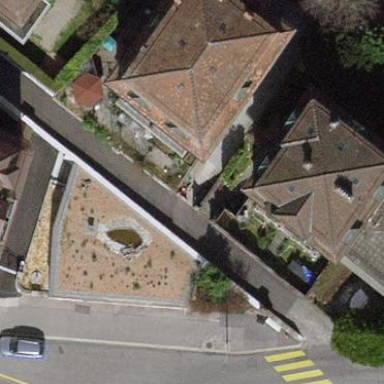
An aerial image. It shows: Group of garages.